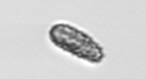
Label: Pseudochattonella_farcimen